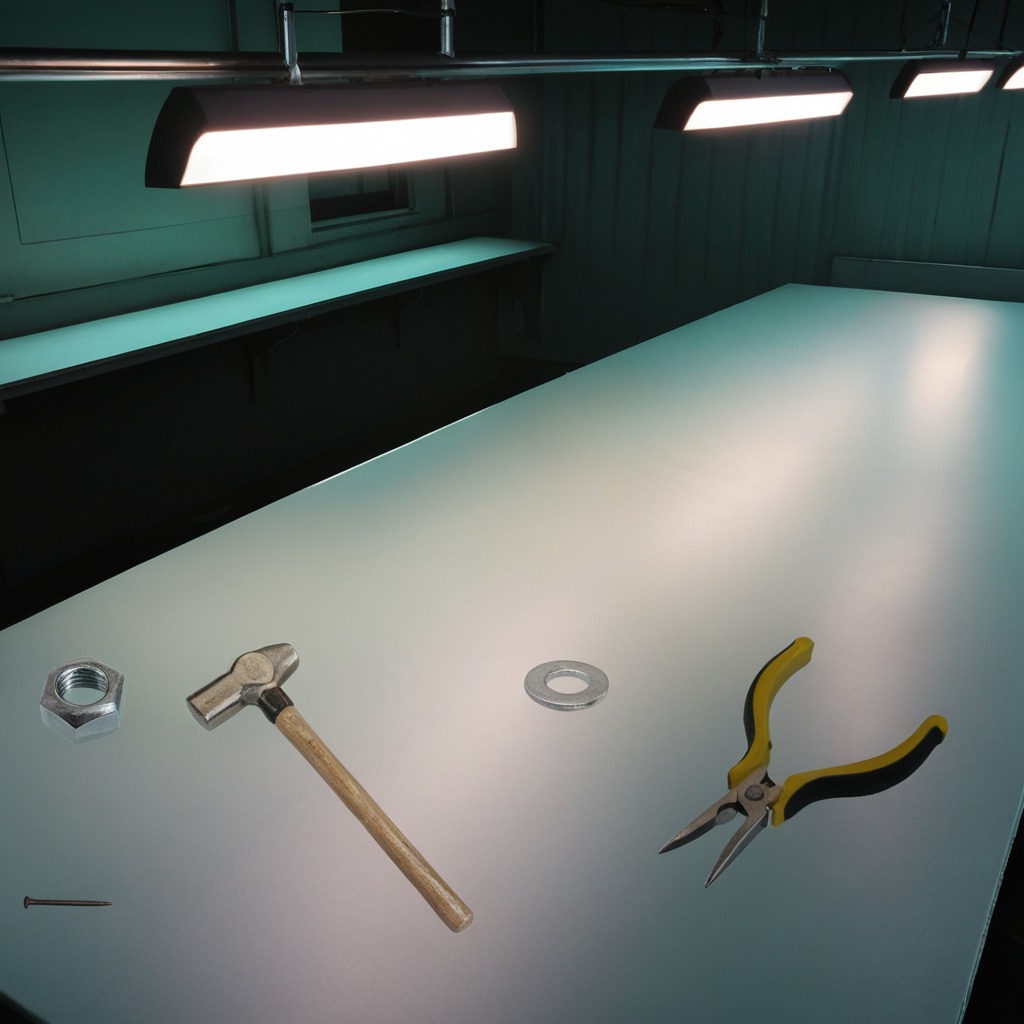
A flat metal washer, a hammer, an iron nail, pliers, and a metal nut are lying on a clean empty table in a railway signal maintenance room.